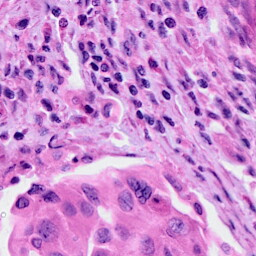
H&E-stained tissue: Cervix